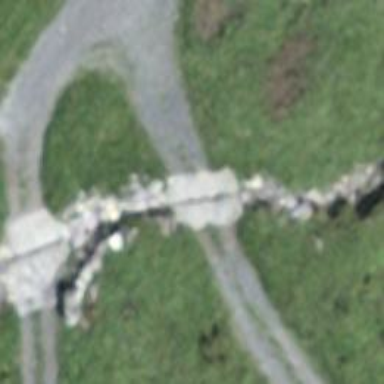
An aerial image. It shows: Culvert tunnel.